Chest X-ray:
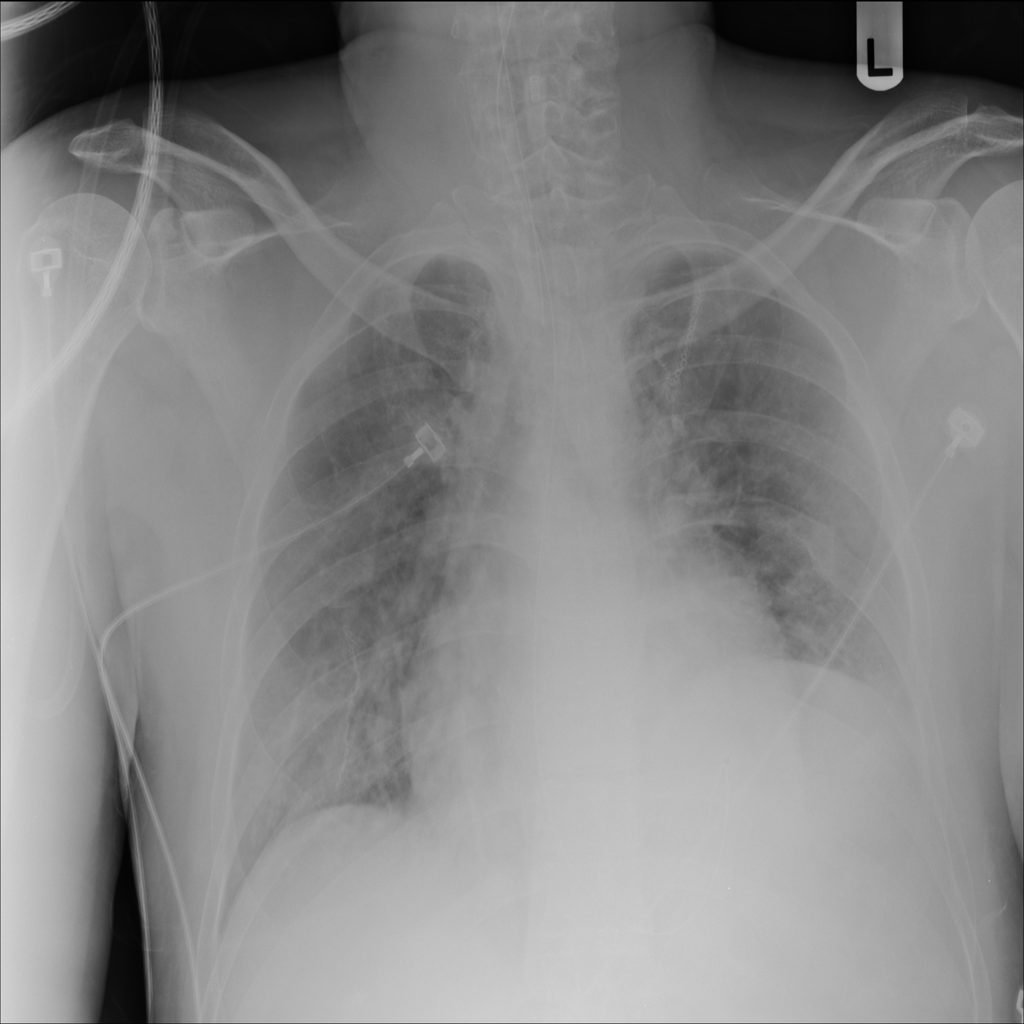
Findings: Consolidation, Fracture
No abnormal finding: no